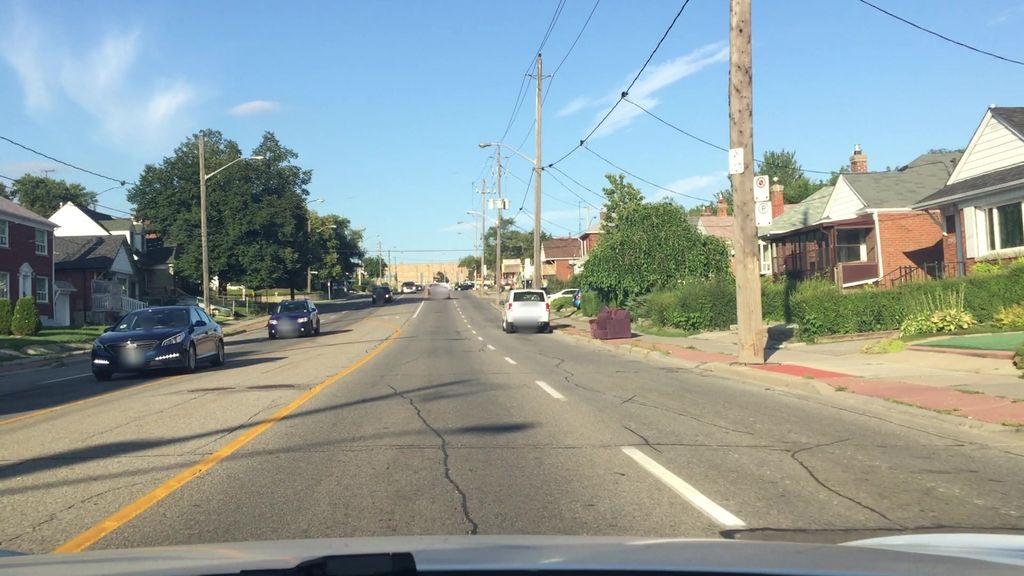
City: toronto